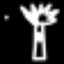
Label: palm tree